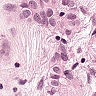
Metastatic tissue present: yes